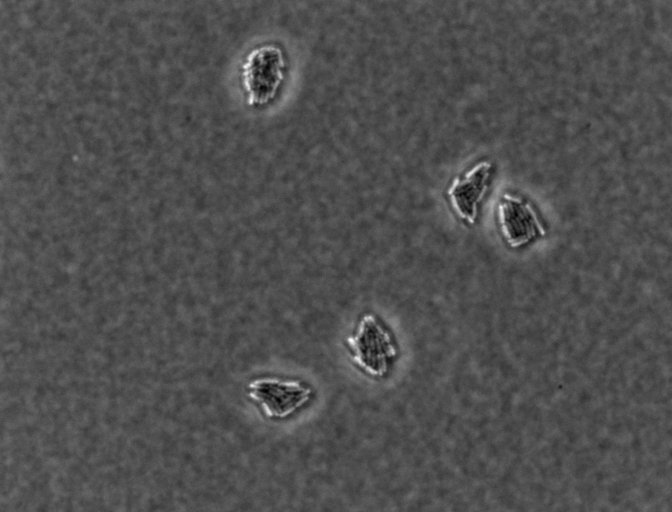
Escherichia coli 1612